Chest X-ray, PA view. Patient: 53 years old, sex M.
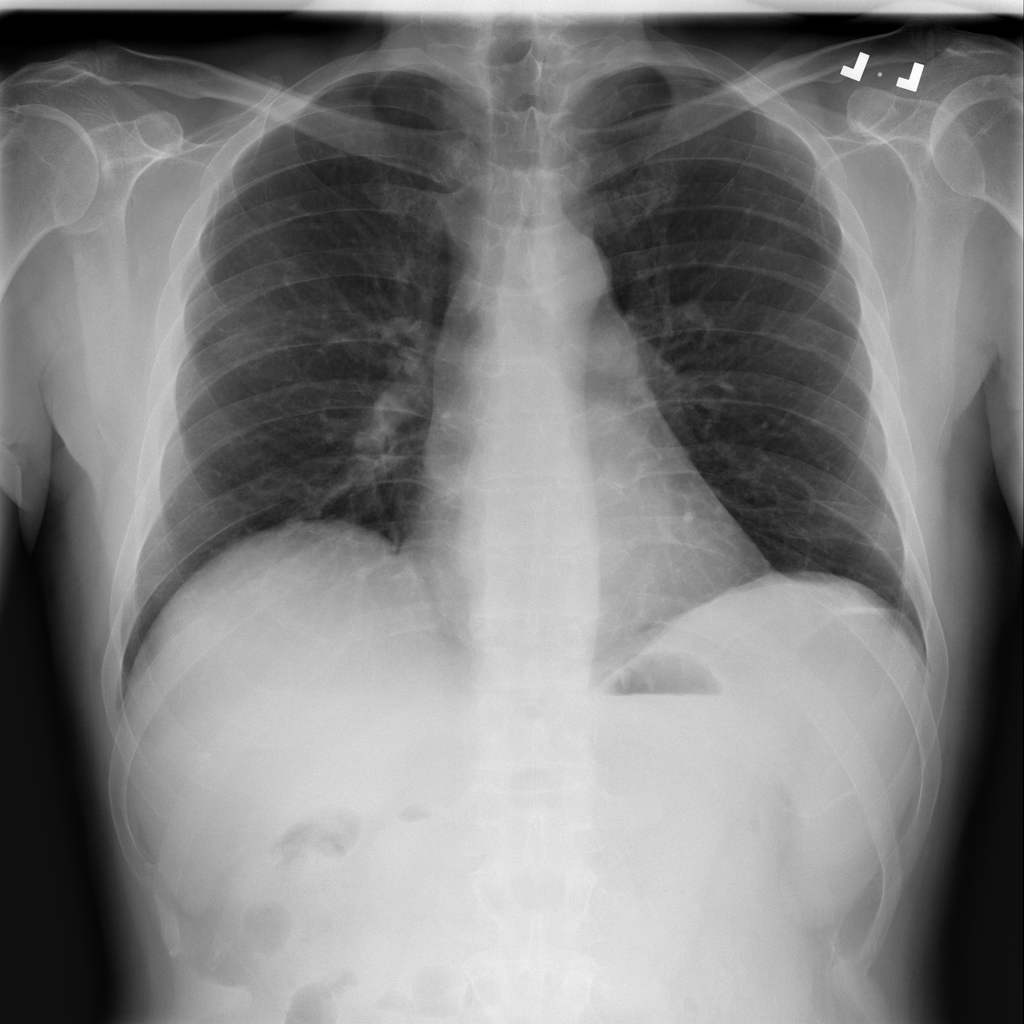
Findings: No Finding